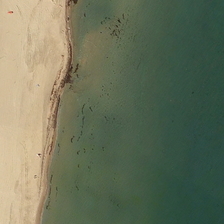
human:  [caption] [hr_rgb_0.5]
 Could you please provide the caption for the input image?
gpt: the ocean is very vast and deep .

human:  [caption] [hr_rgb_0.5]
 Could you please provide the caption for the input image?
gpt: on the other side of the sea is a golden beach .

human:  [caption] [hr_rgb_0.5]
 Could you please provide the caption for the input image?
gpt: on the other side of the sea is a golden beach .

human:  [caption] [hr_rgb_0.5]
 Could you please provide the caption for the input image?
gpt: the ocean is very vast and deep .

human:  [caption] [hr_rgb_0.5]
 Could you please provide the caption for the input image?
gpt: the ocean is very vast and deep .